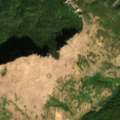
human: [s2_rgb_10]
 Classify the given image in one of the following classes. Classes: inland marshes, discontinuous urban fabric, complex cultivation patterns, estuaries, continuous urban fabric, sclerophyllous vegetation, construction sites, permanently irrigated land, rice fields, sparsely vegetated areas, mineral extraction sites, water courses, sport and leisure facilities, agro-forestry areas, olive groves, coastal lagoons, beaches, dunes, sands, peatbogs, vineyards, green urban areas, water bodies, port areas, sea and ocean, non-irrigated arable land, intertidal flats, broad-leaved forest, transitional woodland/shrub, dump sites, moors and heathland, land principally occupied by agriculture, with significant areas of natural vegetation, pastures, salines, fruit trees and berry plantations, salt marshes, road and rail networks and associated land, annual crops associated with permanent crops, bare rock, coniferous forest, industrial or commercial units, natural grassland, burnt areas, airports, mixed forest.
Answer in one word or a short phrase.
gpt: broad-leaved forest, natural grassland, transitional woodland/shrub